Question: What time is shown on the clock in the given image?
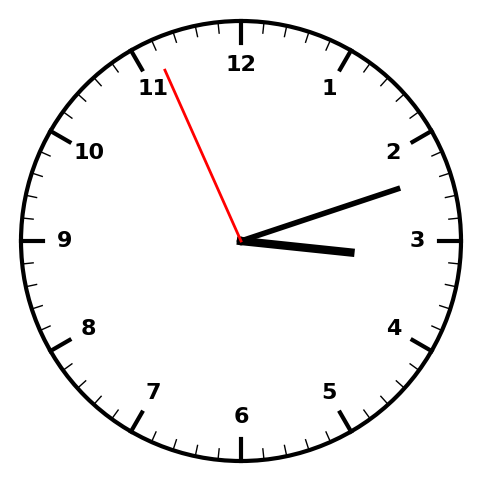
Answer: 03:11:56